Question: I'm doing something wrong here: I want to have two JButtons in a JSplitPane in a JPanel in a a JFrame, where the buttons fill the JSplitPane.
Here's what I get when I resize the JFrame:

The buttons stay their normal size, and the JSplitPane doesn't allow adjusting.something
How do I fix this?
'''
import javax.swing.JButton;
import javax.swing.JFrame;
import javax.swing.JPanel;
import javax.swing.JSplitPane;
import net.miginfocom.swing.MigLayout;
public class SplitPaneQuestion {
public static void main(String[] args) {
JFrame frame = new JFrame("SplitPaneQuestion");
JPanel panel = new JPanel();
frame.setContentPane(panel);
panel.setLayout(new MigLayout("","[]","[grow]"));
JSplitPane splitpane = new JSplitPane(JSplitPane.VERTICAL_SPLIT);
panel.add(splitpane, "");
splitpane.setTopComponent(new JButton("top"));
splitpane.setBottomComponent(new JButton("bottom"));
frame.pack();
frame.setDefaultCloseOperation(JFrame.EXIT_ON_CLOSE);
frame.setVisible(true);
}
}
'''
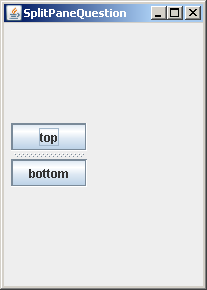
Answer: Add the "push" and "grow" contraints to your split pane, like this:
'''
panel.add(splitpane, "push, grow");
'''